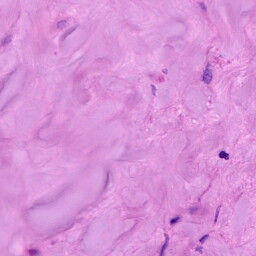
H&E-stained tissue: Breast